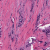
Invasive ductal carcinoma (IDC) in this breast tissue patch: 1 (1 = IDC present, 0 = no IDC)